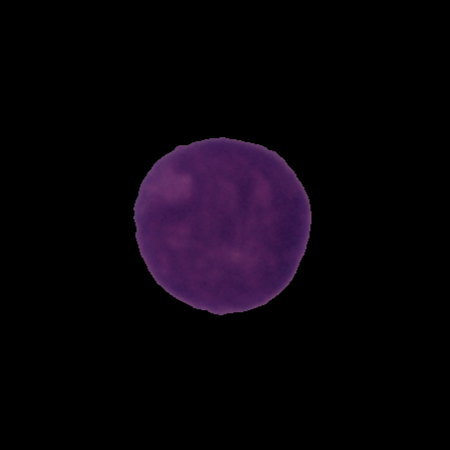
Label: cancer